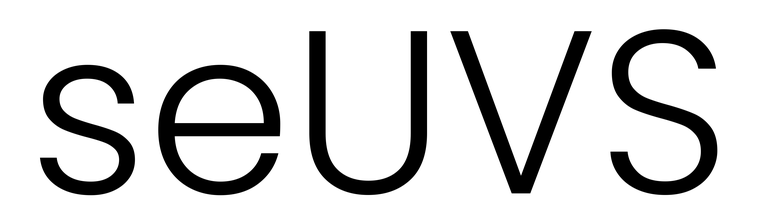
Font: Poppins-Light